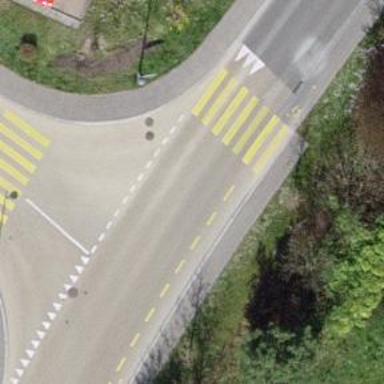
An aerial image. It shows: Zebra crossing on the road.